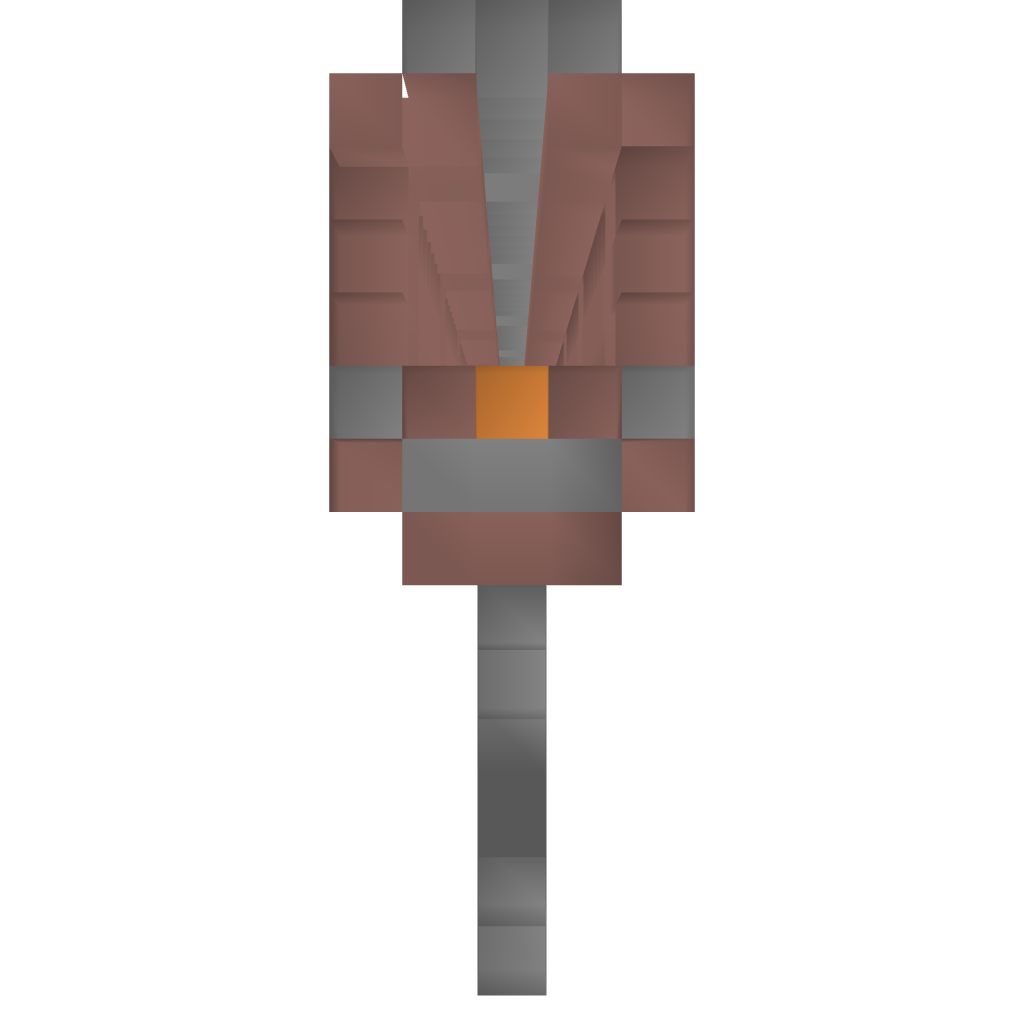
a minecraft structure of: Advanced Minecart Bridge #1 Straight Rail bad low quality